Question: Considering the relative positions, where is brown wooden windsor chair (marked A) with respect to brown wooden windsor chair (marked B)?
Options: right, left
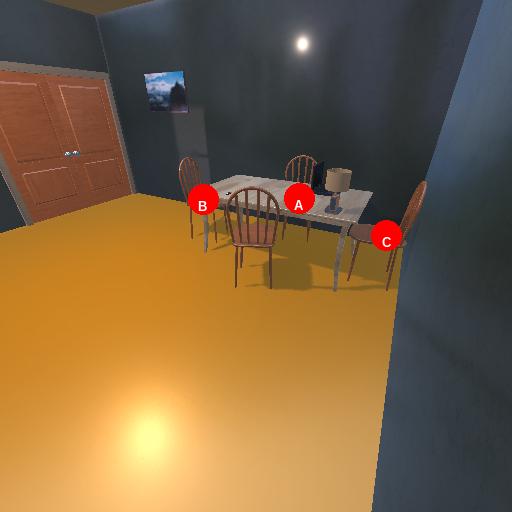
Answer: right